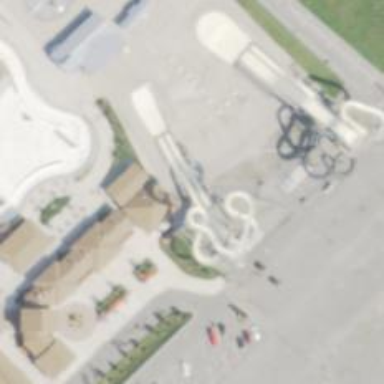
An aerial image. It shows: Water slide attraction.